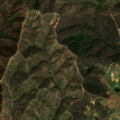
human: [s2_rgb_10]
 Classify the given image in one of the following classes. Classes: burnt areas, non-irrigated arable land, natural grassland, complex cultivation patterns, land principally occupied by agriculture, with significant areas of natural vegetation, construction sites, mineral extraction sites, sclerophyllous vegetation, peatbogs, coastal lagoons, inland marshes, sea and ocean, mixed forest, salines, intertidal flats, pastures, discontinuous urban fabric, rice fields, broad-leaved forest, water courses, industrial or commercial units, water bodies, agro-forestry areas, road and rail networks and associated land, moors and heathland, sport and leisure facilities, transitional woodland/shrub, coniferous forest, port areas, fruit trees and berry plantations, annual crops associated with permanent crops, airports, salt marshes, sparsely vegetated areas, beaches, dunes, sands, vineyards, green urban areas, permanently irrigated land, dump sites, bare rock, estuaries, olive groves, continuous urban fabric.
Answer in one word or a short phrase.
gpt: non-irrigated arable land, agro-forestry areas, broad-leaved forest, transitional woodland/shrub